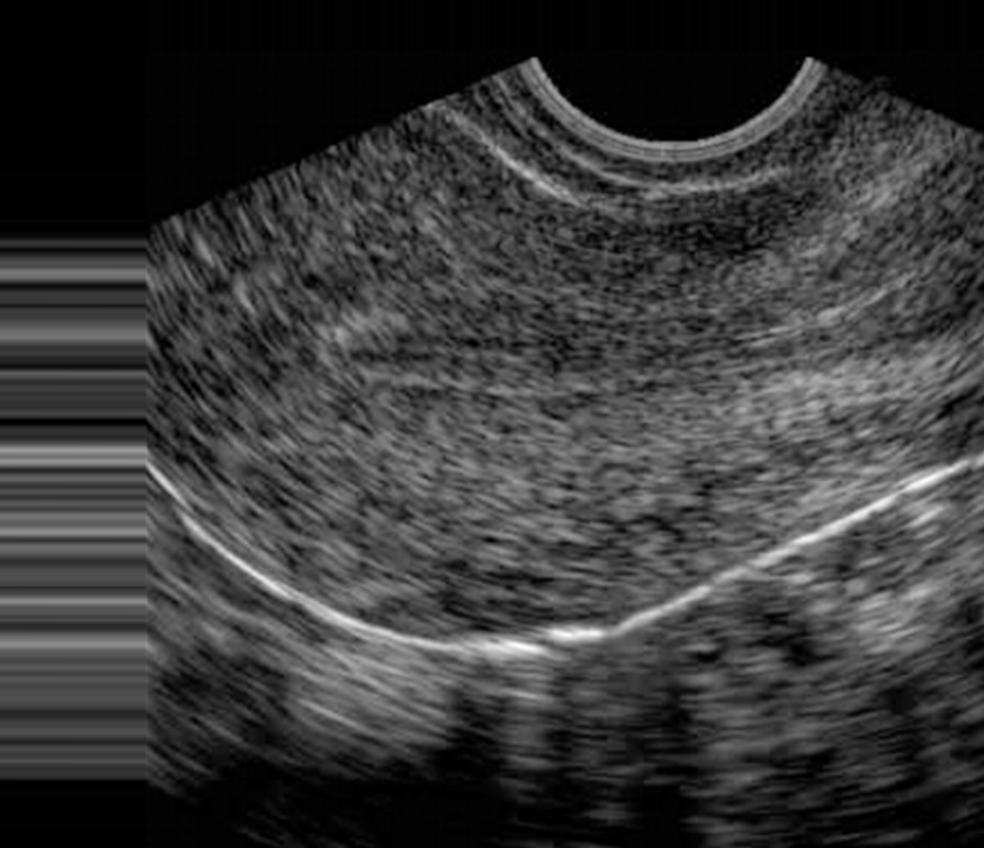
Label: notinfected